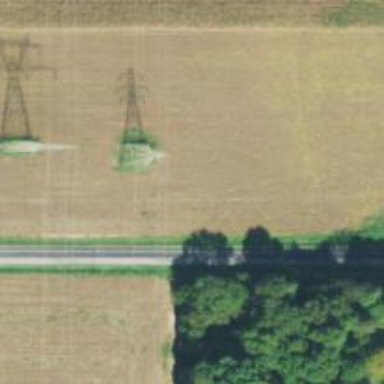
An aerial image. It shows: Lattice structure tower used for power distribution.